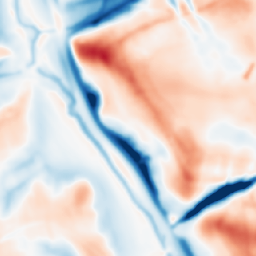
Category: multiscale
Decomposition family: dog_multiscale
Decomposition parameters: sigma_ratio: 1.4
n_scales: 6
base_sigma: 2
Upsampling method: nearest
Upsampling parameters: scale: 4
Upsampling scale: 4